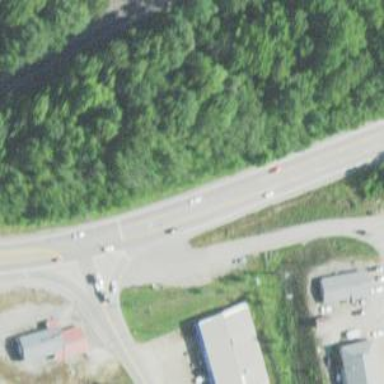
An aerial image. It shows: Primary highway.